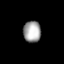
Tissue: lung
Cell type: Epithelial cells
Senescence score: 0.1216
Nuclear area (px): 370
Mean DAPI intensity: 163.143